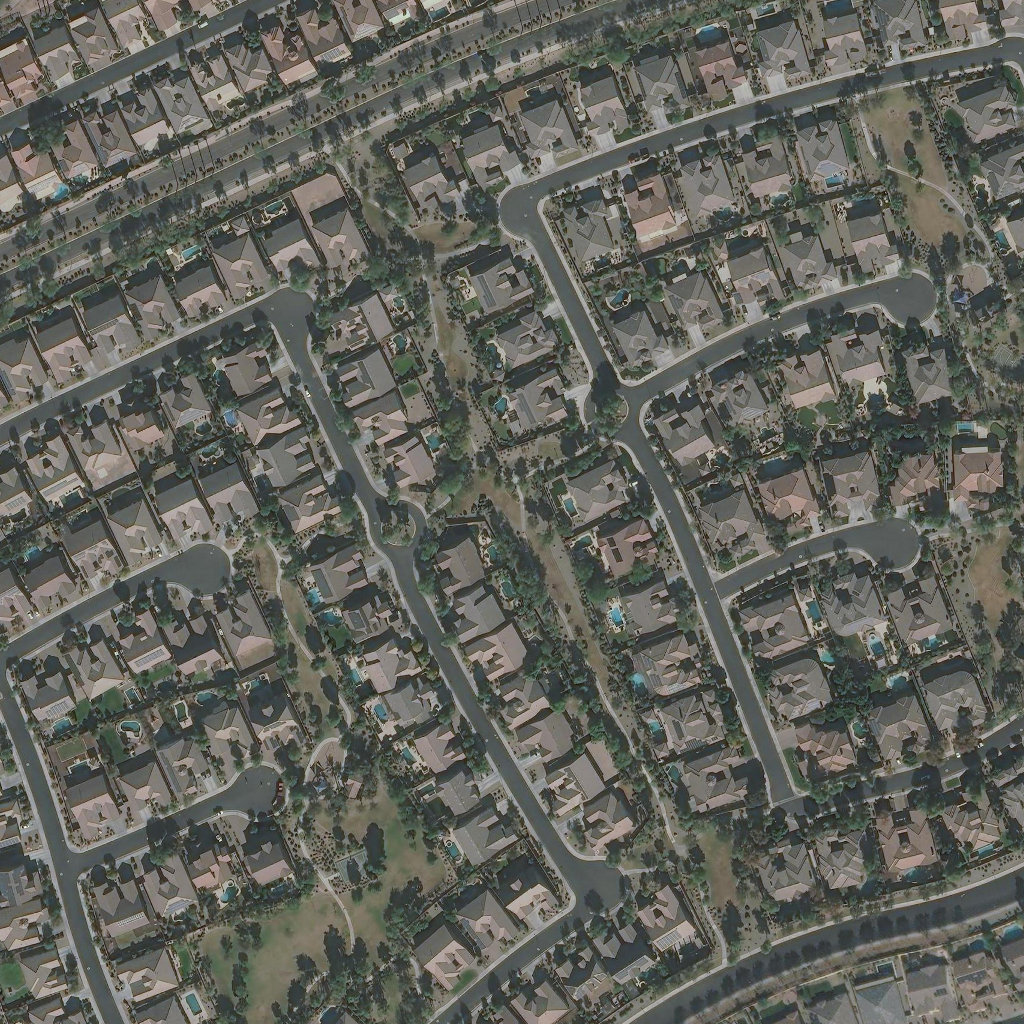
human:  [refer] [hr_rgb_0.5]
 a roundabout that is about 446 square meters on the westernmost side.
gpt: <box>[[36, 48, 41, 54, 0]]</box>